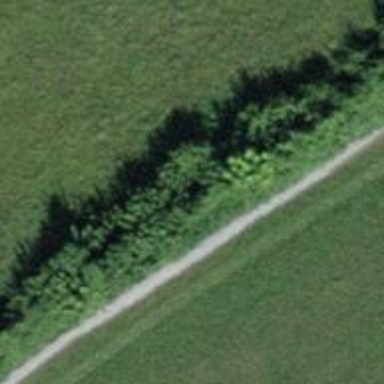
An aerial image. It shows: Hedge acting as barrier.